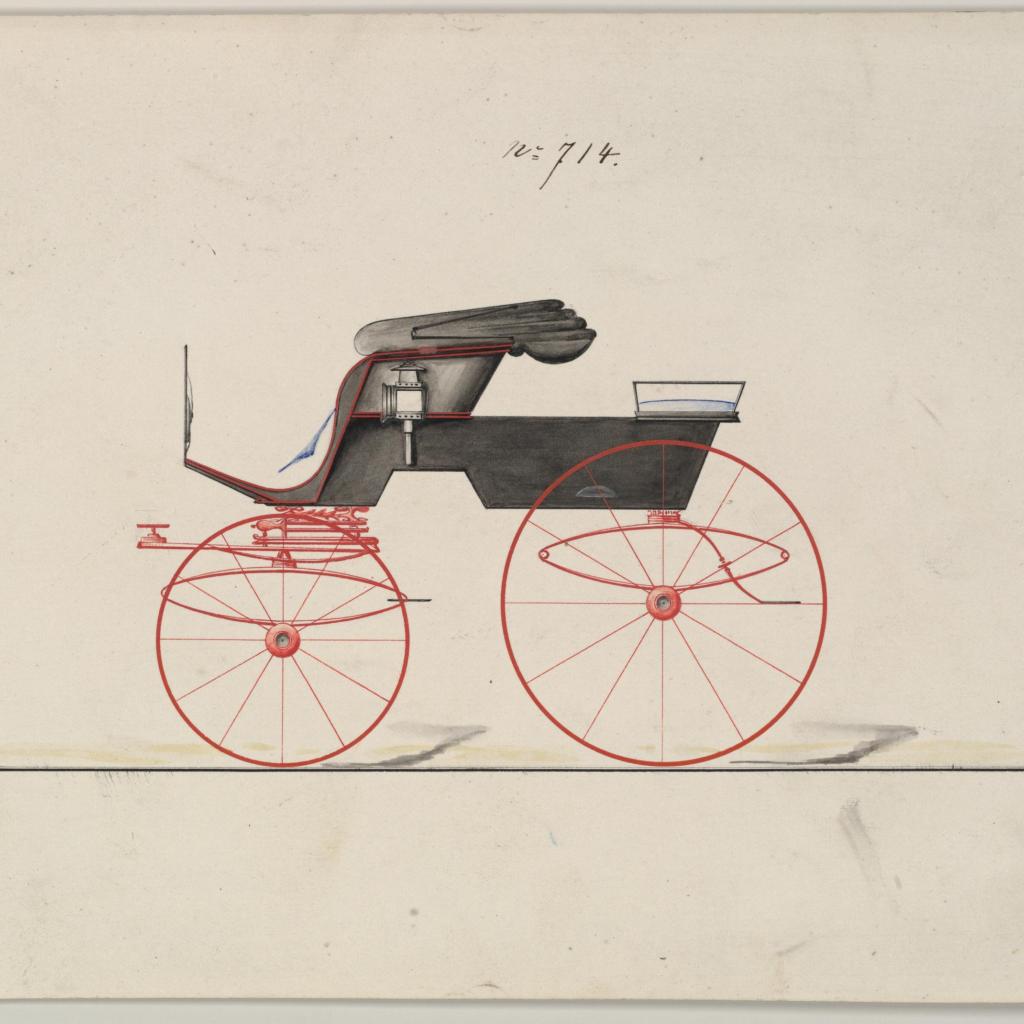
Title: Design for Stanhope Phaeton, no. 714
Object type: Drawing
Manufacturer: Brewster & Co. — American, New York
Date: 1850–74
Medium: Pen and black ink, watercolor and gouache
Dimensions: sheet: 6 1/8 x 9 in. (15.6 x 22.9 cm)
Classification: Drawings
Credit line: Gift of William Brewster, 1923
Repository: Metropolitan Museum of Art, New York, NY